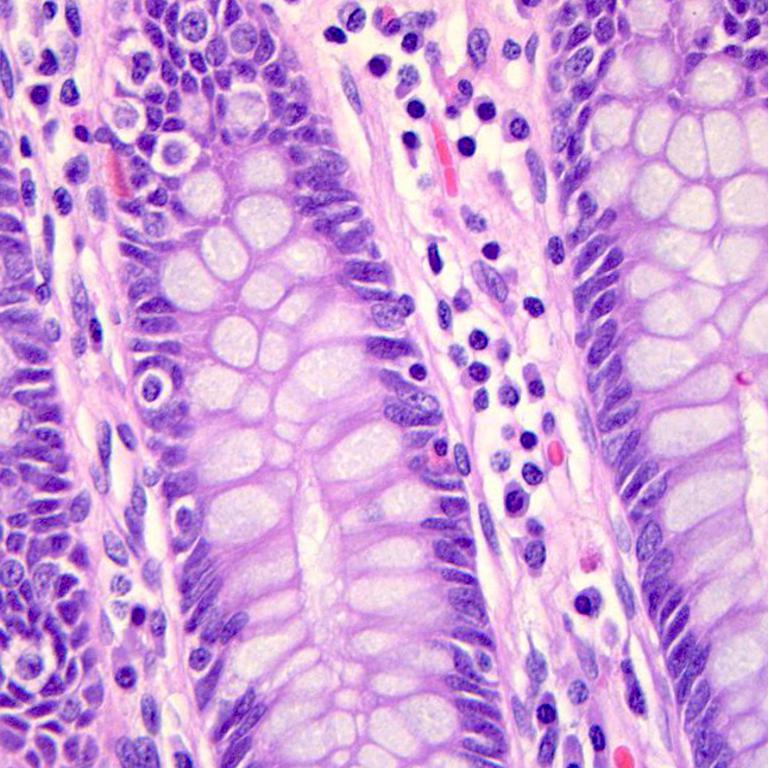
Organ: colon
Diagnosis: benign